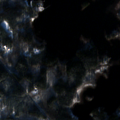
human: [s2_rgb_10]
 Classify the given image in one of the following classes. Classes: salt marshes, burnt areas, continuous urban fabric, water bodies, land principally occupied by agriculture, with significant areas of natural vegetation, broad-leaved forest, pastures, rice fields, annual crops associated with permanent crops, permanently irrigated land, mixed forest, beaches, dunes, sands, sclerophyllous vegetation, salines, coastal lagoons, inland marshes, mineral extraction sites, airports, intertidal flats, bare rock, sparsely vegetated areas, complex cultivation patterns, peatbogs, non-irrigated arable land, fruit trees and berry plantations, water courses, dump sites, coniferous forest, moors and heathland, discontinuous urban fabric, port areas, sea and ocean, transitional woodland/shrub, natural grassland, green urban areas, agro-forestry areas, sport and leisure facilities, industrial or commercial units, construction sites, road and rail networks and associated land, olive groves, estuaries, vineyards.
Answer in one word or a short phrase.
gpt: broad-leaved forest, mixed forest, water bodies